Interaction volume radius: 5 \u00c5
Interaction volume height: 15 \u00c5
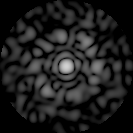
Disorder parameter: 0.8122